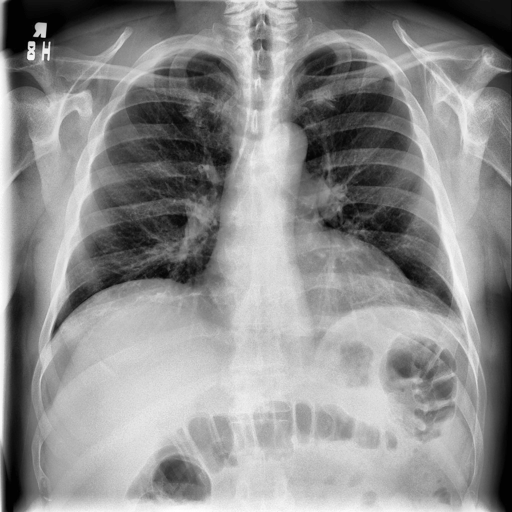
Finding: NORMAL